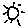
Label: sun